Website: home-depot
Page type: address-validator
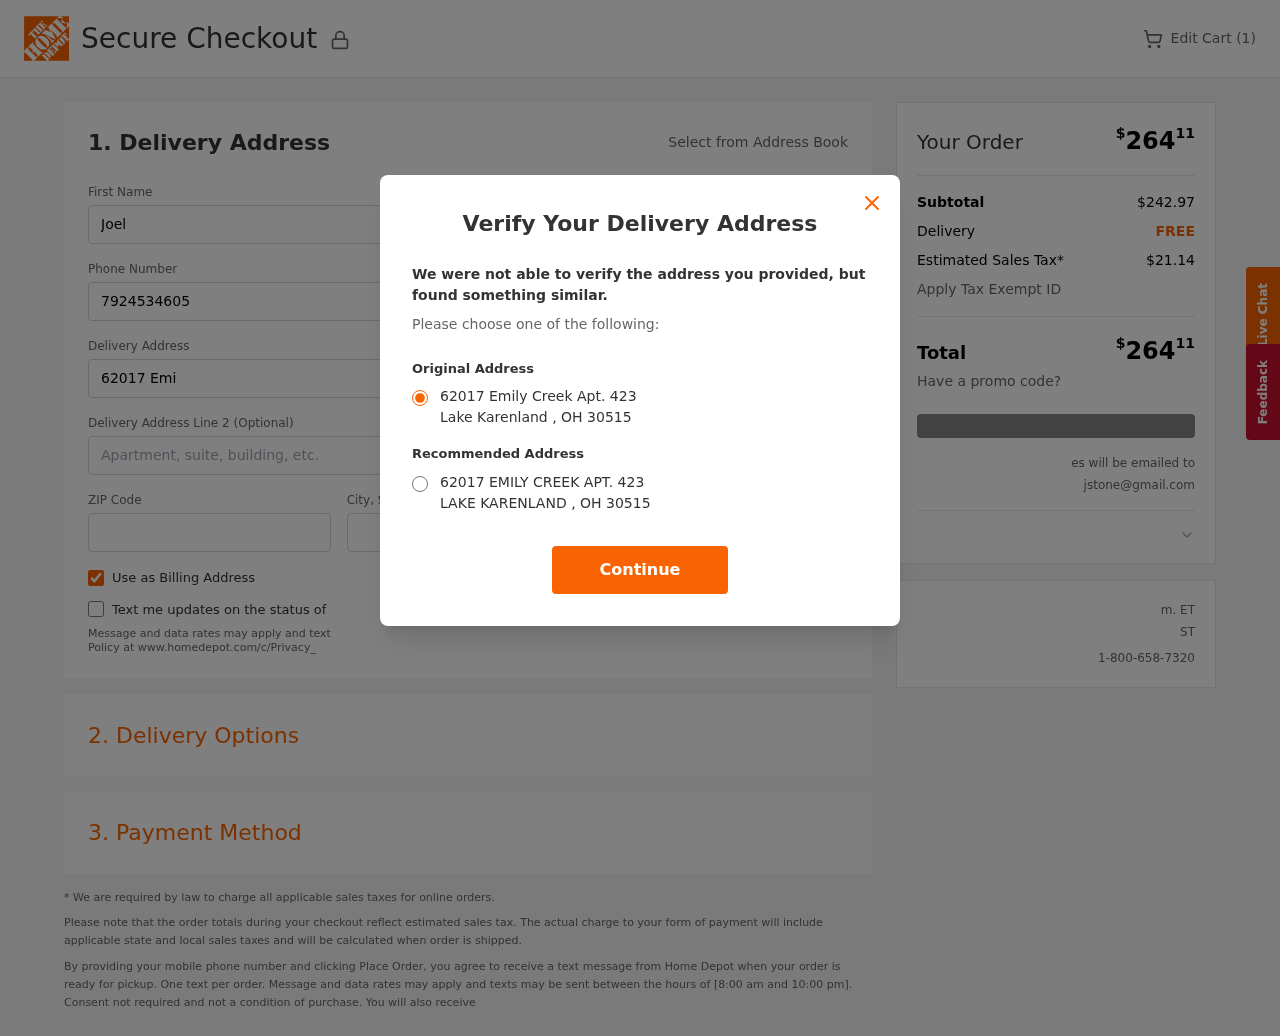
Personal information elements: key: PII_CITY
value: Lake Karenland
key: PII_EMAIL
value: jstone@gmail.com
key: PII_POSTCODE
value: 30515
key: PII_STATE_ABBR
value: OH
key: PII_STREET
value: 62017 Emily Creek Apt. 423
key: PII_FIRSTNAME
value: Joel
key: PII_LASTNAME
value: Stone
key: PII_PHONE
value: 7924534605
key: PII_STREET2
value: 582 Brown Squares Suite 914
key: PII_CITY_STATE
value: Lake Karenland, OH
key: PII_STREET_ALT
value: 62017 EMILY CREEK APT. 423
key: PII_CITY_ALT
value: LAKE KARENLAND
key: PII_POSTCODE_FULL
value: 30515
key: PII_POSTCODE_NUMERIC
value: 30515
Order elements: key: ORDER_NUM_ITEMS
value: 1
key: ORDER_TOTAL
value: $26411
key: ORDER_SUBTOTAL
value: $242.97
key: ORDER_SHIPPING_COST
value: FREE
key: ORDER_TAX
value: $21.14